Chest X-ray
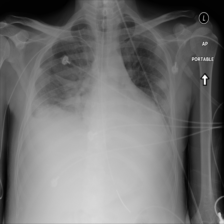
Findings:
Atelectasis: negative
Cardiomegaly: negative
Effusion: positive
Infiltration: negative
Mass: negative
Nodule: negative
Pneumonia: negative
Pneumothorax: negative
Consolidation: negative
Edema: negative
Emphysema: negative
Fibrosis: negative
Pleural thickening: negative
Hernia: negative